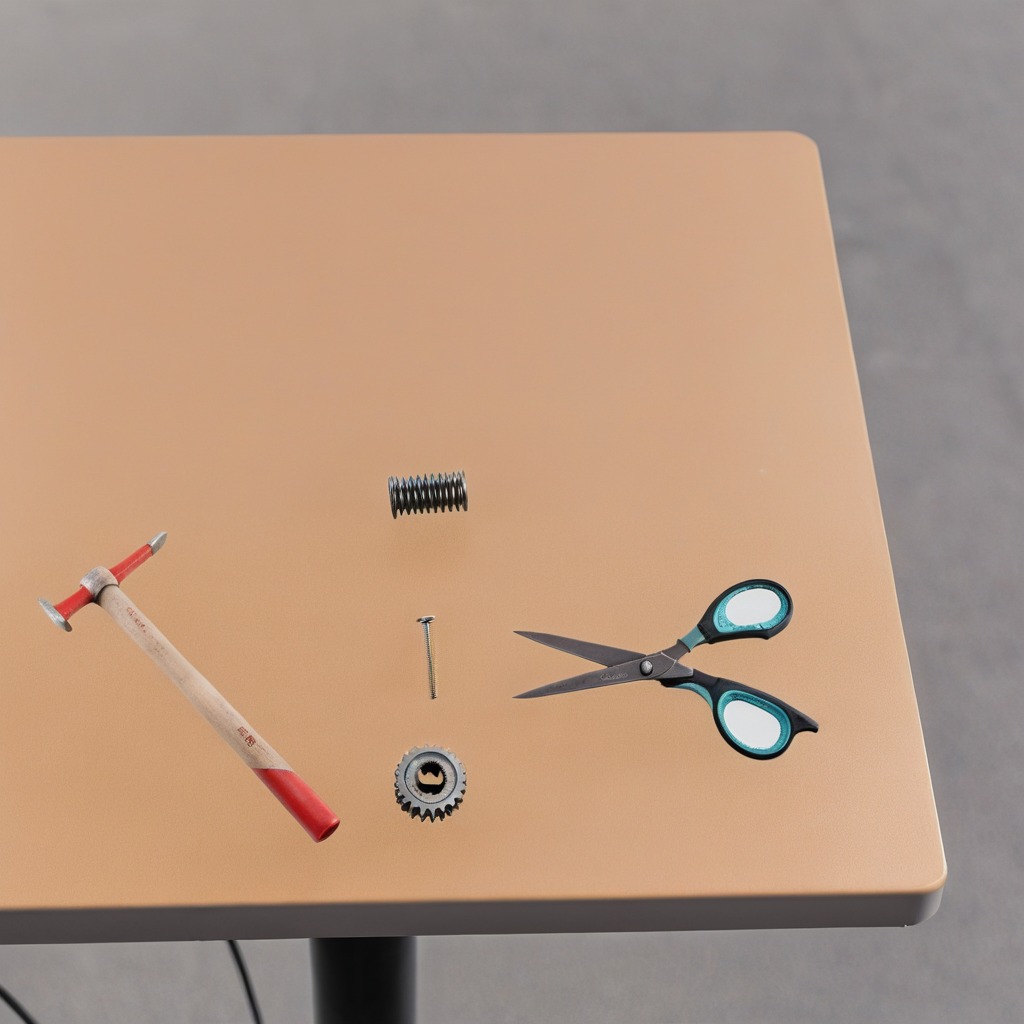
A steel gear with teeth, a metal machine screw, a hammer, a coiled metal spring, and a pair of scissors are lying on the table.